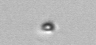
Label: nanoplankton_mix